Aerial crown-view tile of a tropical tree (Barro Colorado Island, Panama), acquired 20250616:
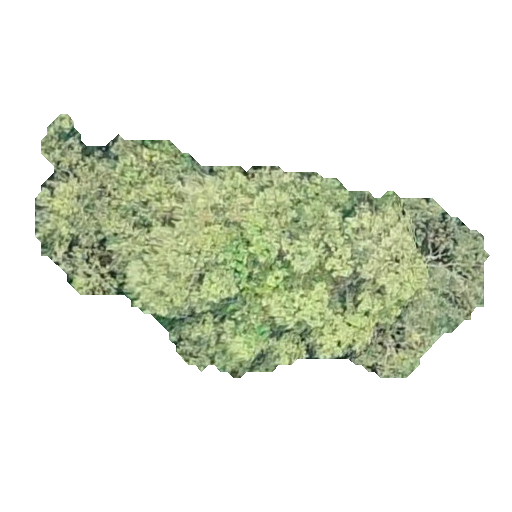
Species: Luehea seemannii
GBIF accepted scientific name: Luehea seemannii
Crown area: 108.428 m²